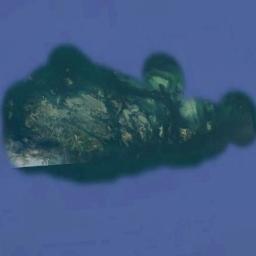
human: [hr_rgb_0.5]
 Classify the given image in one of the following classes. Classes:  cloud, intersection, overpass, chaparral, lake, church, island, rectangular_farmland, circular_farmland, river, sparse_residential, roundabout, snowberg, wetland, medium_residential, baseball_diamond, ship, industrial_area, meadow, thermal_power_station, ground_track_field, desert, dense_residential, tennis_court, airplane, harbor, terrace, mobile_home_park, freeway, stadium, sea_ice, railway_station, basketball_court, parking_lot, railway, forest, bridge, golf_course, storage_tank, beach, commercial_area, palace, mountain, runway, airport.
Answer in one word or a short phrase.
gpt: island